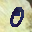
Label: 0